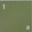
Piece: xx